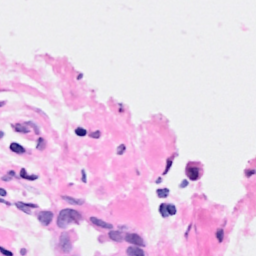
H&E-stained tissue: Breast